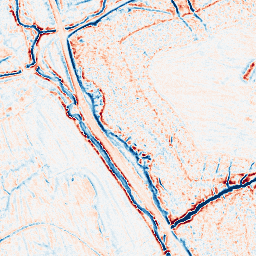
Category: edge_preserving
Decomposition family: bilateral
Decomposition parameters: d: 9
sigma_color: 50
sigma_space: 100
Upsampling method: quintic
Upsampling parameters: scale: 4
Upsampling scale: 4